Aerial crown-view tile of a tropical tree (Barro Colorado Island, Panama), acquired 20250818:
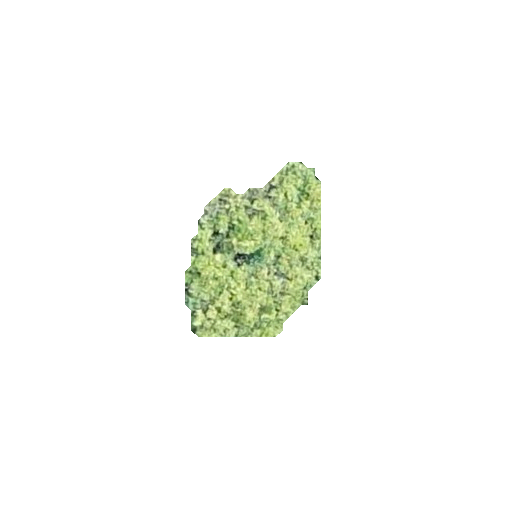
Species: Protium stevensonii
GBIF accepted scientific name: Tetragastris panamensis
Crown area: 25.912 m²